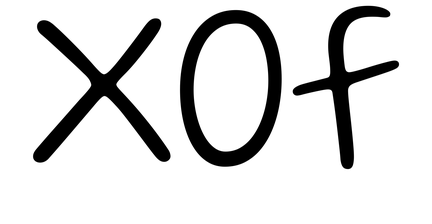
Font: Gluten_ExtraLight